Question: In this piece of code:
'''
//Staff
pf.setOrientation(PageFormat.LANDSCAPE);
pj.setPrintable(graphComponent);
try {
pj.print(); // This is the function in question !!
} catch (PrinterException e2) {
System.out.println(e2);
}
//Staff
'''
The function print of the job printer, leads you to

What I want, is that I give a default name to the file (printing result) without having that prompt.
How can I change that code to get that?
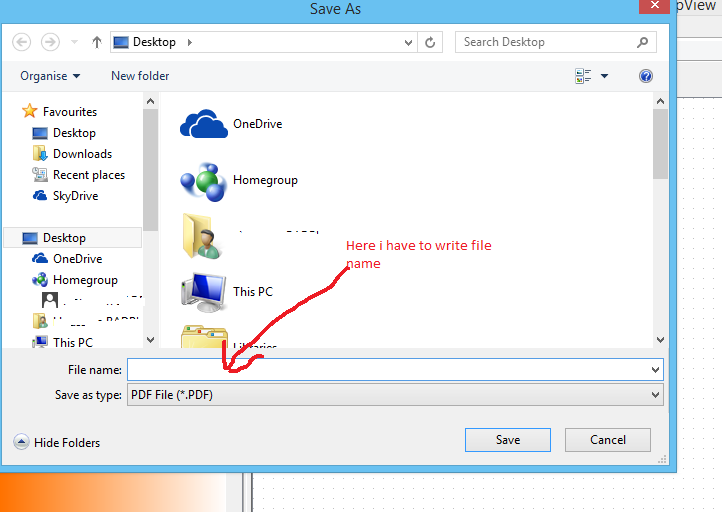
Answer: Assuming that your is a instance, try calling
'''
pj.setJobName("defaultname.pdf");
'''